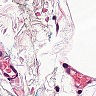
Metastatic tissue present: no